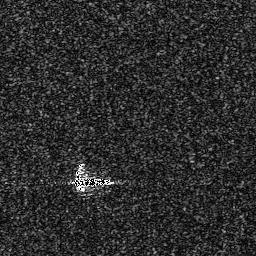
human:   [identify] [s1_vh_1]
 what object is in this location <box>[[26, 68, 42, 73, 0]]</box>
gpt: <ref>1 medium ship at the bottom</ref>